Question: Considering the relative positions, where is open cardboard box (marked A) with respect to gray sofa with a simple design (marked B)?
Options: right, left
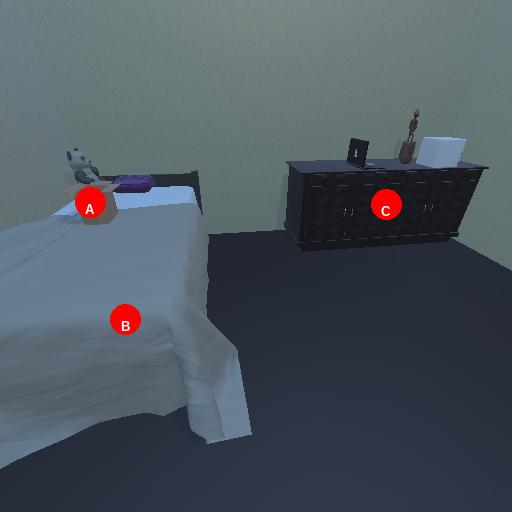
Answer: right